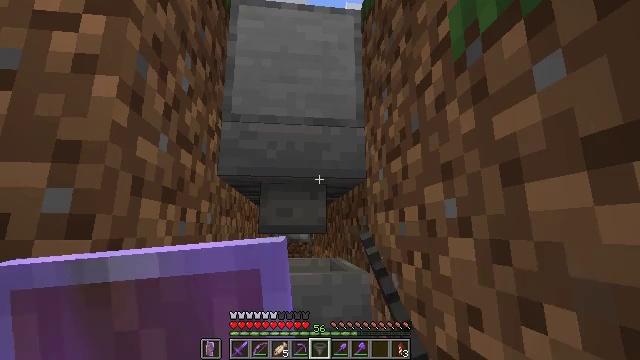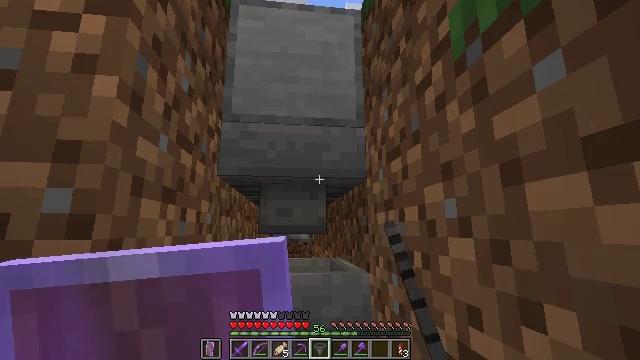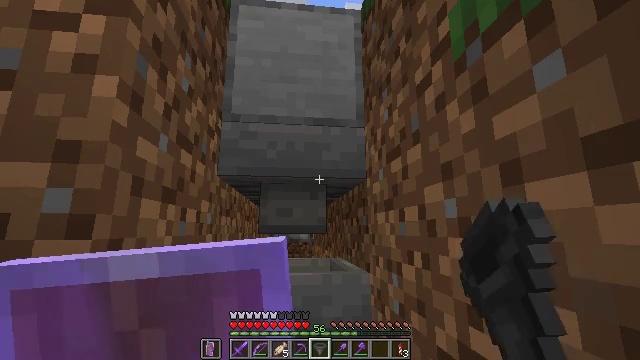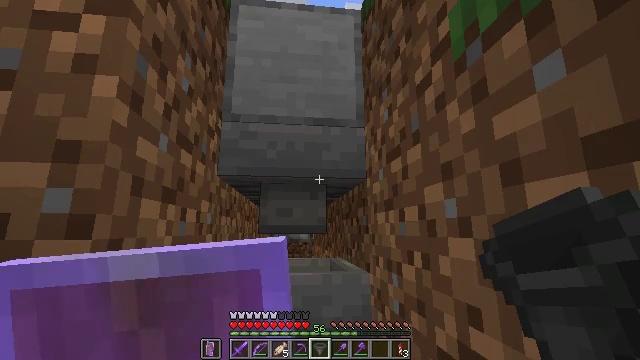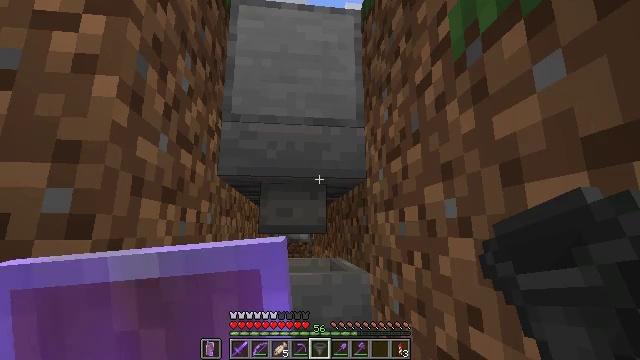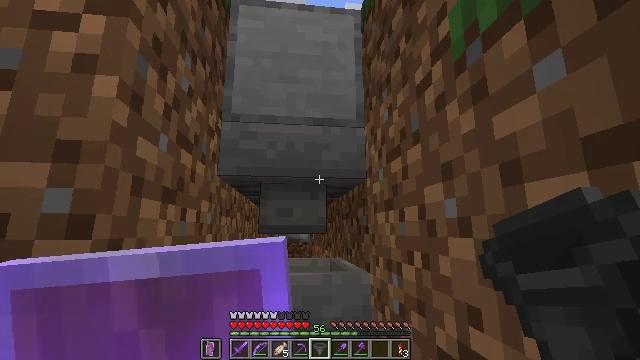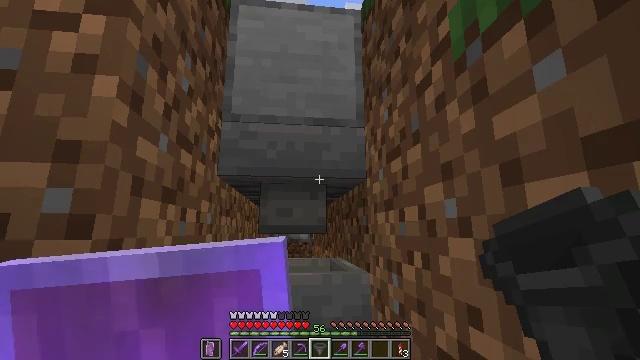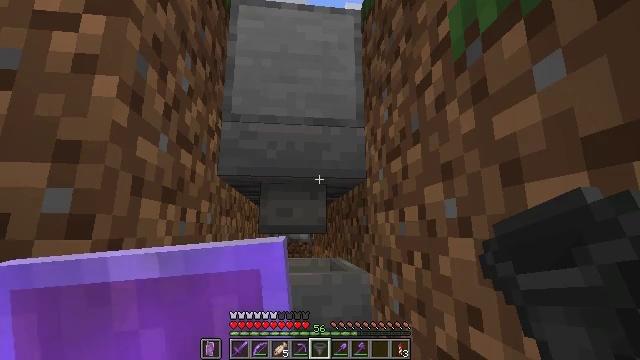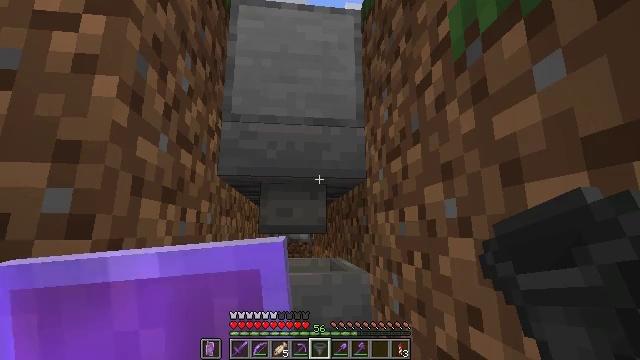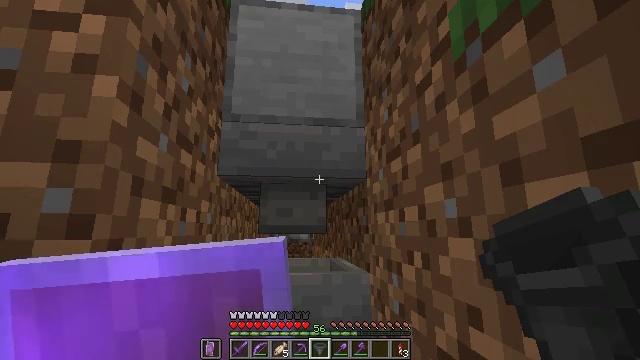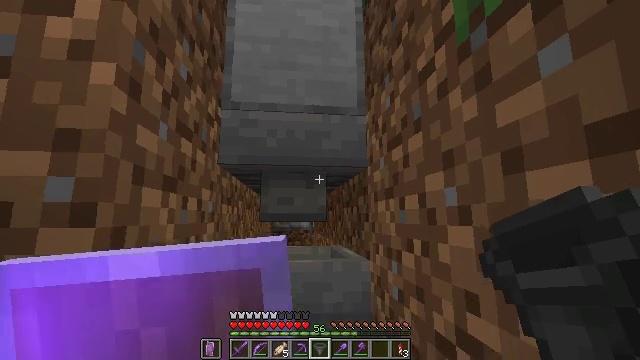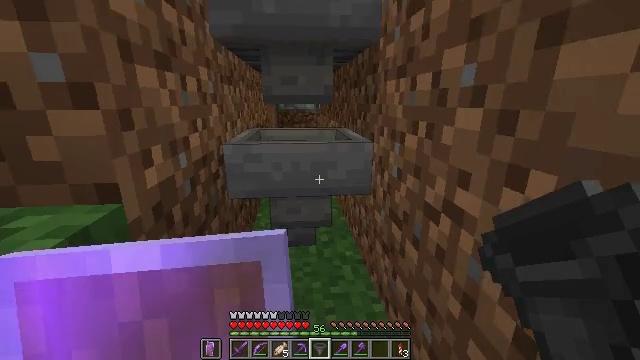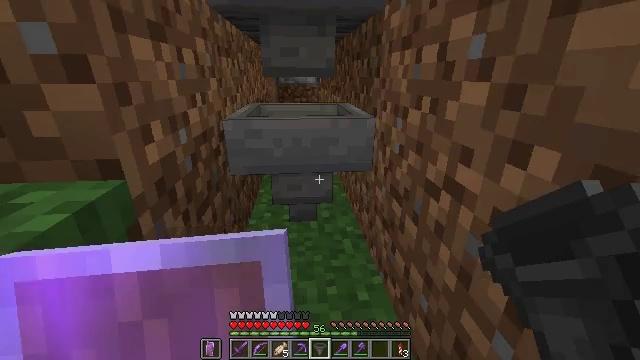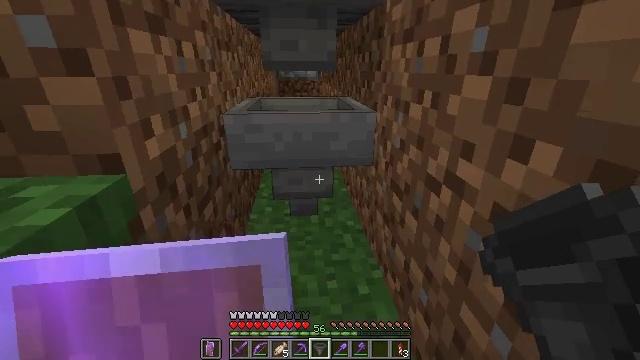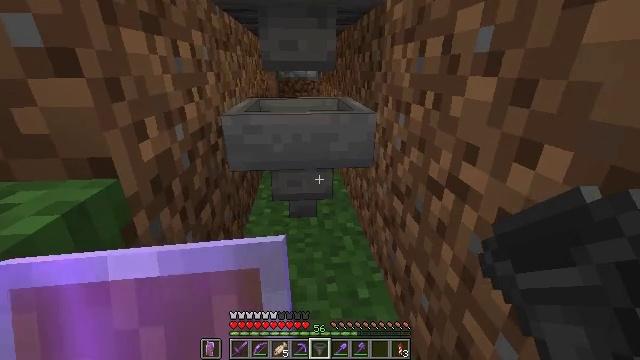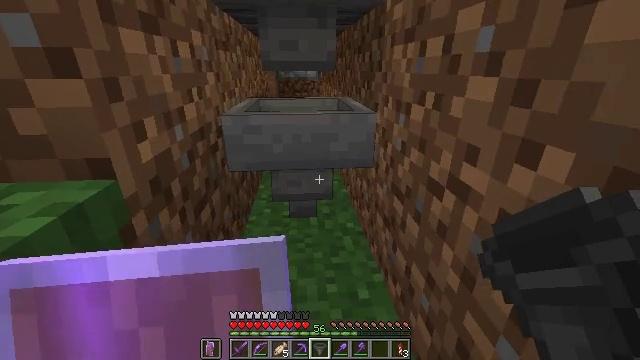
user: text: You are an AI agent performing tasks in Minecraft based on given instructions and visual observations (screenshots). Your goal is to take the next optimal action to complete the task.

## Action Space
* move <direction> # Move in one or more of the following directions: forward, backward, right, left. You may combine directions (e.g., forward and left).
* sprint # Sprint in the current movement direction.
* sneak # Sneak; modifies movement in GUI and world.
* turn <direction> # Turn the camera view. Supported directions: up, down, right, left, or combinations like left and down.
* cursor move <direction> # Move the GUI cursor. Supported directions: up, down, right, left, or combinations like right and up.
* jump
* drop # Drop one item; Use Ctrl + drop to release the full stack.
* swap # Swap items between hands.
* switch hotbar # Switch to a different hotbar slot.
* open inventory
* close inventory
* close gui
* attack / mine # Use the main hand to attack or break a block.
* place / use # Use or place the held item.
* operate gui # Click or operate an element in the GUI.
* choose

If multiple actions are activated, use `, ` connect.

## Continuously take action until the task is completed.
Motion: motion action
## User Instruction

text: Attack the hopper to gather it.
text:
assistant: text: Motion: sneak
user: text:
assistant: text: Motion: sneak
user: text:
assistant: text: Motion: sneak
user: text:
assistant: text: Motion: sneak
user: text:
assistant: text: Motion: sneak
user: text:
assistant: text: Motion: sneak
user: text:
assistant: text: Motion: sneak
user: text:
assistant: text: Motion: sneak
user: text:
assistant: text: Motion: sneak
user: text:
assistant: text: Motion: sneak, turn down
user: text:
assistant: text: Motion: sneak, turn left and down
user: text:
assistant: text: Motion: sneak, turn down
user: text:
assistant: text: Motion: sneak, turn down
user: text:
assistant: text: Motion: move forward, sneak
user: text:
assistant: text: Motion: move forward, sneak
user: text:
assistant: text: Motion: move forward, sneak
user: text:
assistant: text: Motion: move forward, sneak
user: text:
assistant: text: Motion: move forward, sneak
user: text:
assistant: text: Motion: move forward, sneak
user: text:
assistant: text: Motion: move forward, sneak
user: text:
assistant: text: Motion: move forward, sneak
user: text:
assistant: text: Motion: move forward, sneak
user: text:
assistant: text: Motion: move forward, sneak, turn left and down
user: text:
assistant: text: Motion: sneak
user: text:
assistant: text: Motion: sneak
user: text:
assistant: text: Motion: sneak
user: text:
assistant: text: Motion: sneak
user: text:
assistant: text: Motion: sneak
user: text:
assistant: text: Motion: sneak
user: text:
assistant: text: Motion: sneak